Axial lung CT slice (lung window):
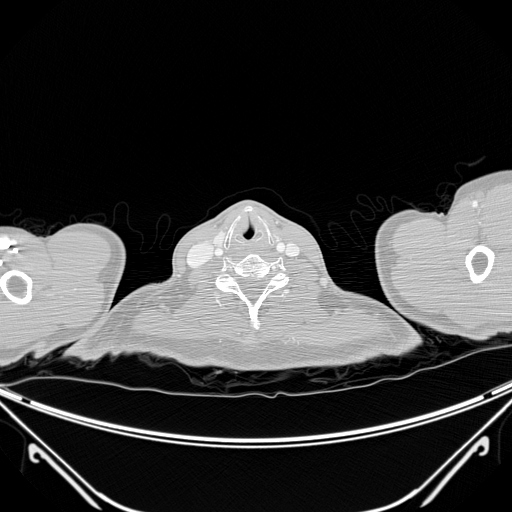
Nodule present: no